Question: Here's what I want to do:

I hope I've explained it well with the picture.
I searched a lot on this topic but I really don't want to get into tons of functions. I would like to solve it as simple as possible.
The problem is because I want all to be real-time responsive if user changes browser size or for display on different screens.
Also, about adding those images inside of left menu; they are 1:1 sides ratio, but I want to scale them so together they will be 100% height of left menu (blue in picture).
Here is what I have so far:
HTML/CSS:
'''
header {
background-color: red;
position: relative;
width: 100%;
}
#allContents {
position: relative; /*minus sirina headerja in footerja!!*/
height: 100%;
width: 100%;
float: left;
clear: both;
z-index: 10;
}
#leftMenu {
position: relative;
background-color: green;
width: 10%;
height: 100%;
z-index:10;
}
#mainContent {
background-color: yellow;
size: 20%;
float: left;
position: relative;
}
#rightMenu {
background-color: orange;
float: left;
position: relative;
top: 0;
right: 0;
width: 25%;
}
footer {
clear: both;
background-color: blue;
position: fixed;
bottom: 0px;
width: 100%;
}
'''
'''
<header>
Fixed. Some header content... also image on the left.
</header>
<div id="allContents">
<div id="leftMenu">On left, between header and footer, but never behind. Always between.</div>
<div id="mainContent">Between all 4 elements. Here will be main content with scrolling.</div>
<div id="rightMenu">Div with some news.</div>
</div>
<footer>
Fixed footer.
</footer>
'''
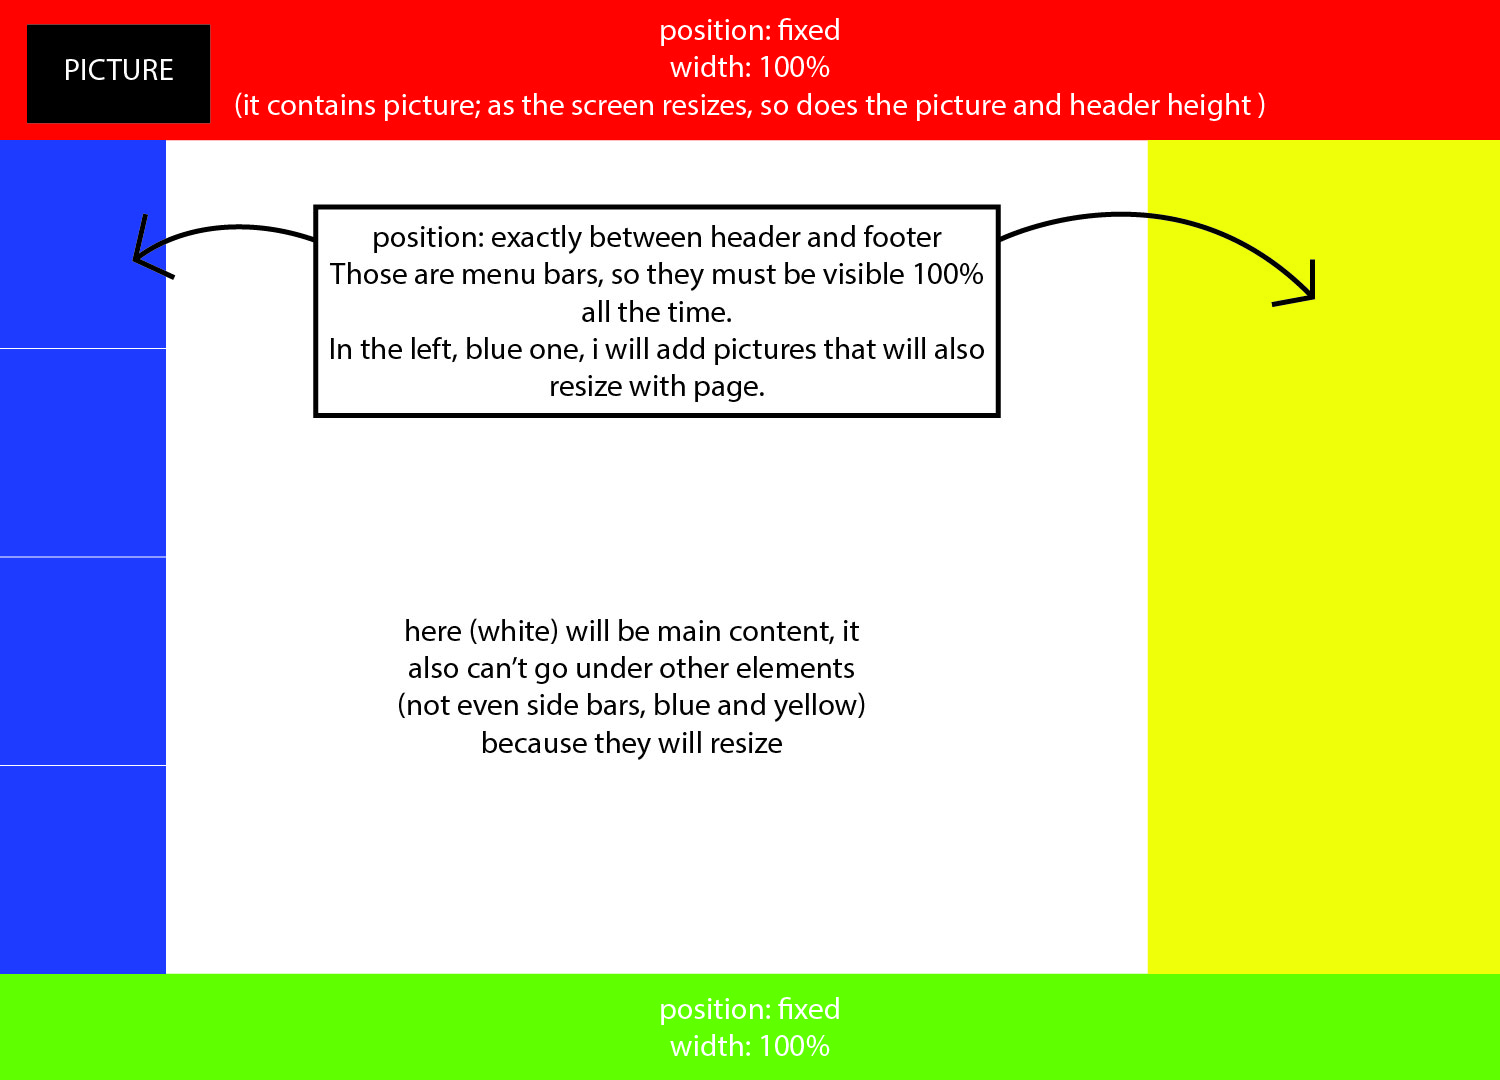
Answer: Sounds like you would benefit tremendously from using Flexboxes. They allow you to format the exact structure you want using CSS and they are responsive to window size. <URL> is a great resource to learn how to use them.